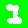
Digit: 1